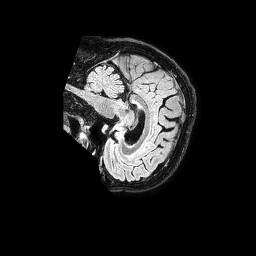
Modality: FLAIR
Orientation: sagittal
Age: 63
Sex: male
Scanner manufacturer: philips
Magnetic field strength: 1.5 T
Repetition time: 4.8 s
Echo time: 0.3 s